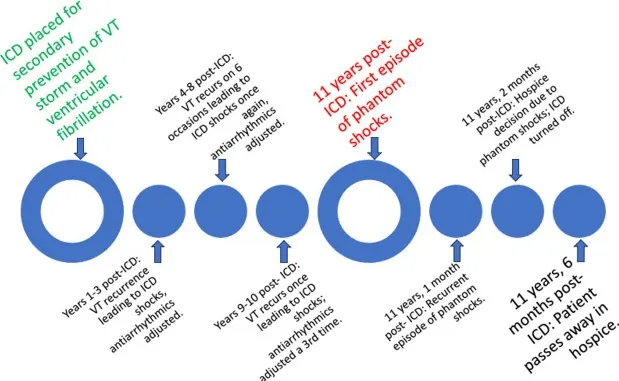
Case timeline. ICD=Implantable Cardioverter-Defibrillator; VT=Ventricular Tachycardia.
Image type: radiology (spect)